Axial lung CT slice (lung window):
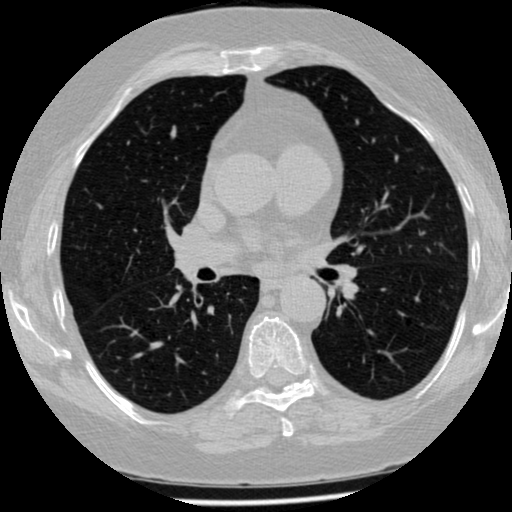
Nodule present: no